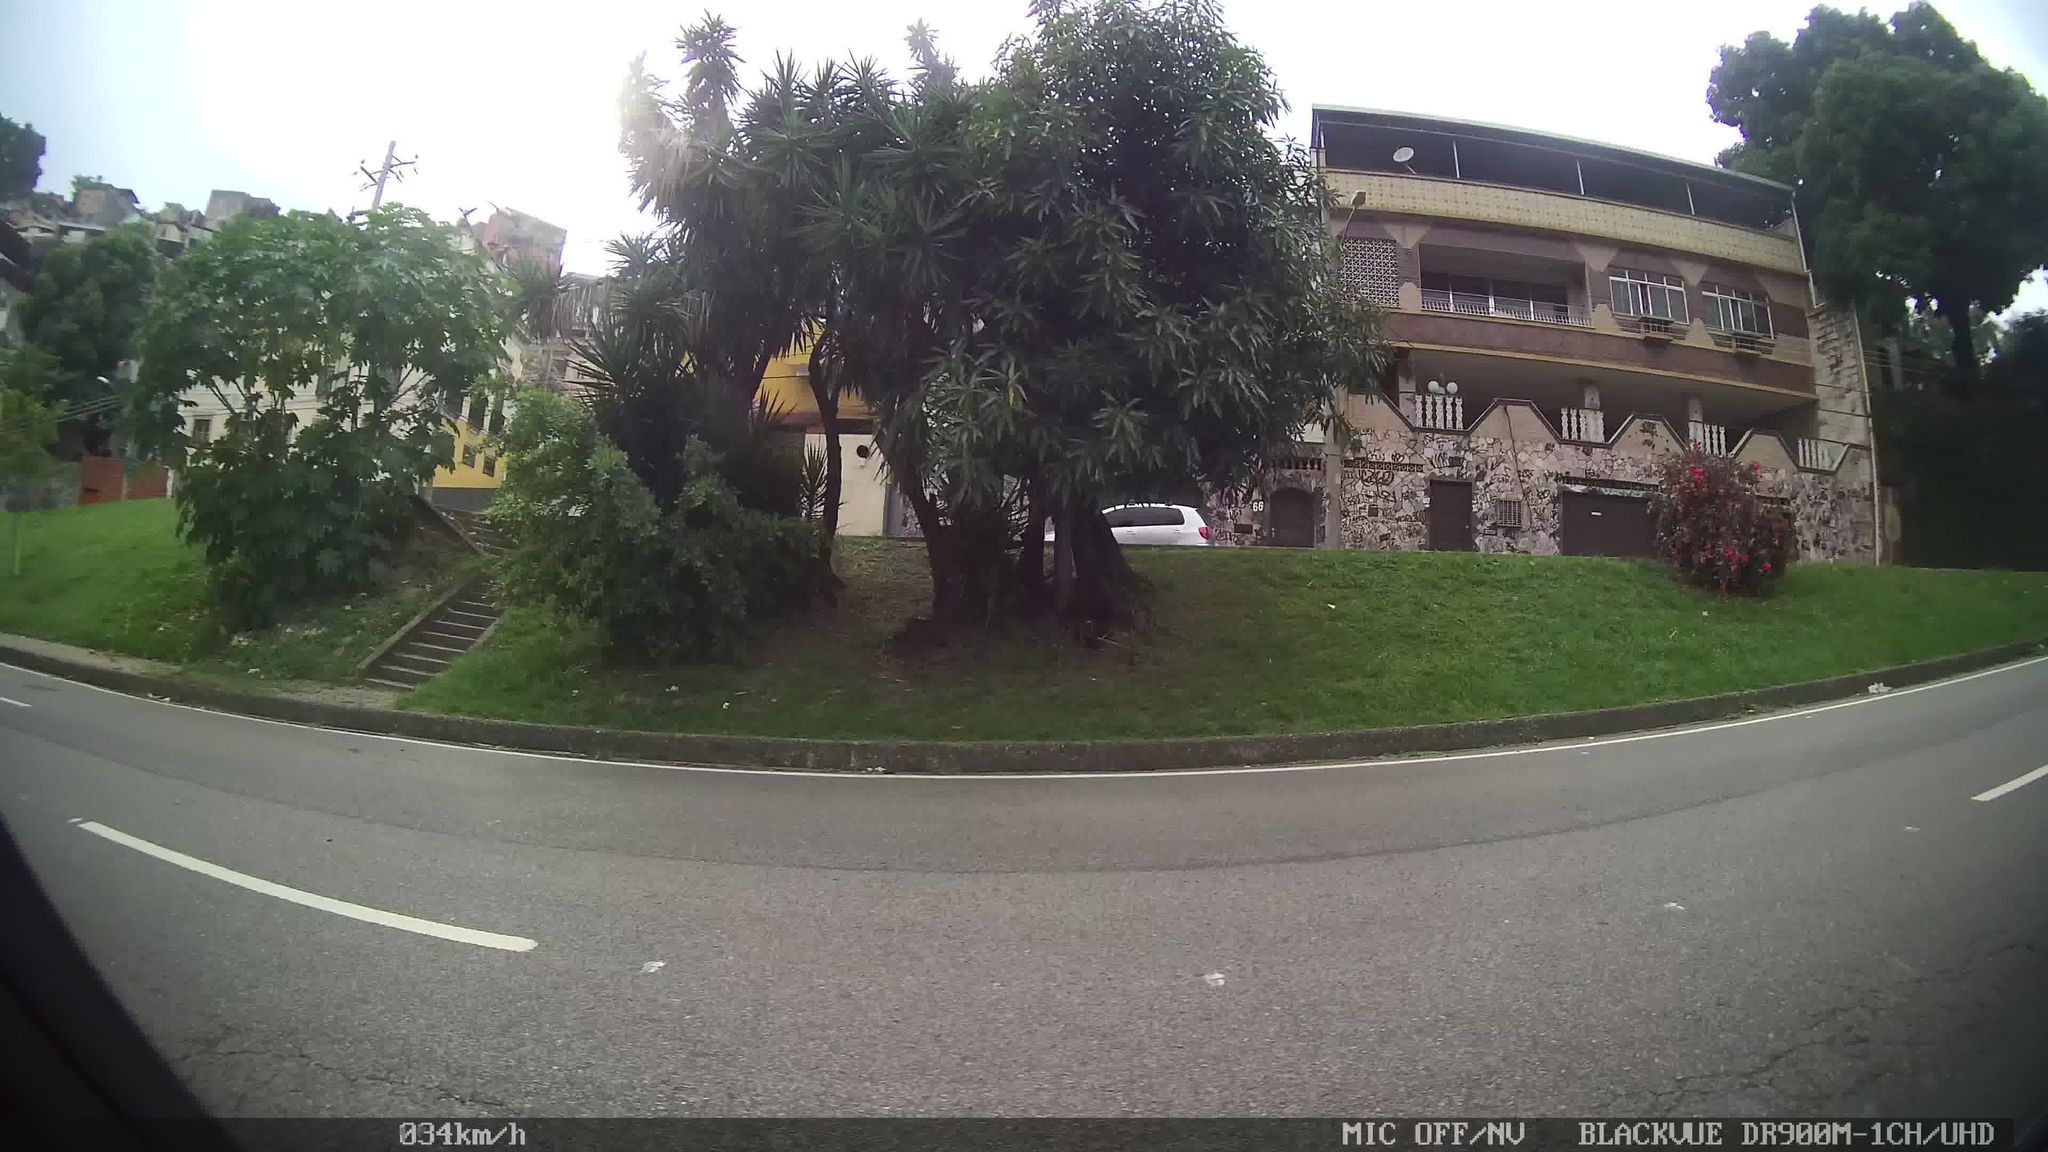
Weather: clear
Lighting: day
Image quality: slightly poor
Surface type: driving surface
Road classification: secondary
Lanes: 2
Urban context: urban centre
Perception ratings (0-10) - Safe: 5.4, Lively: 5.29, Beautiful: 8.46, Boring: 2.62, Depressing: 6.02, Wealthy: 4.54